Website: lowes
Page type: order-returns
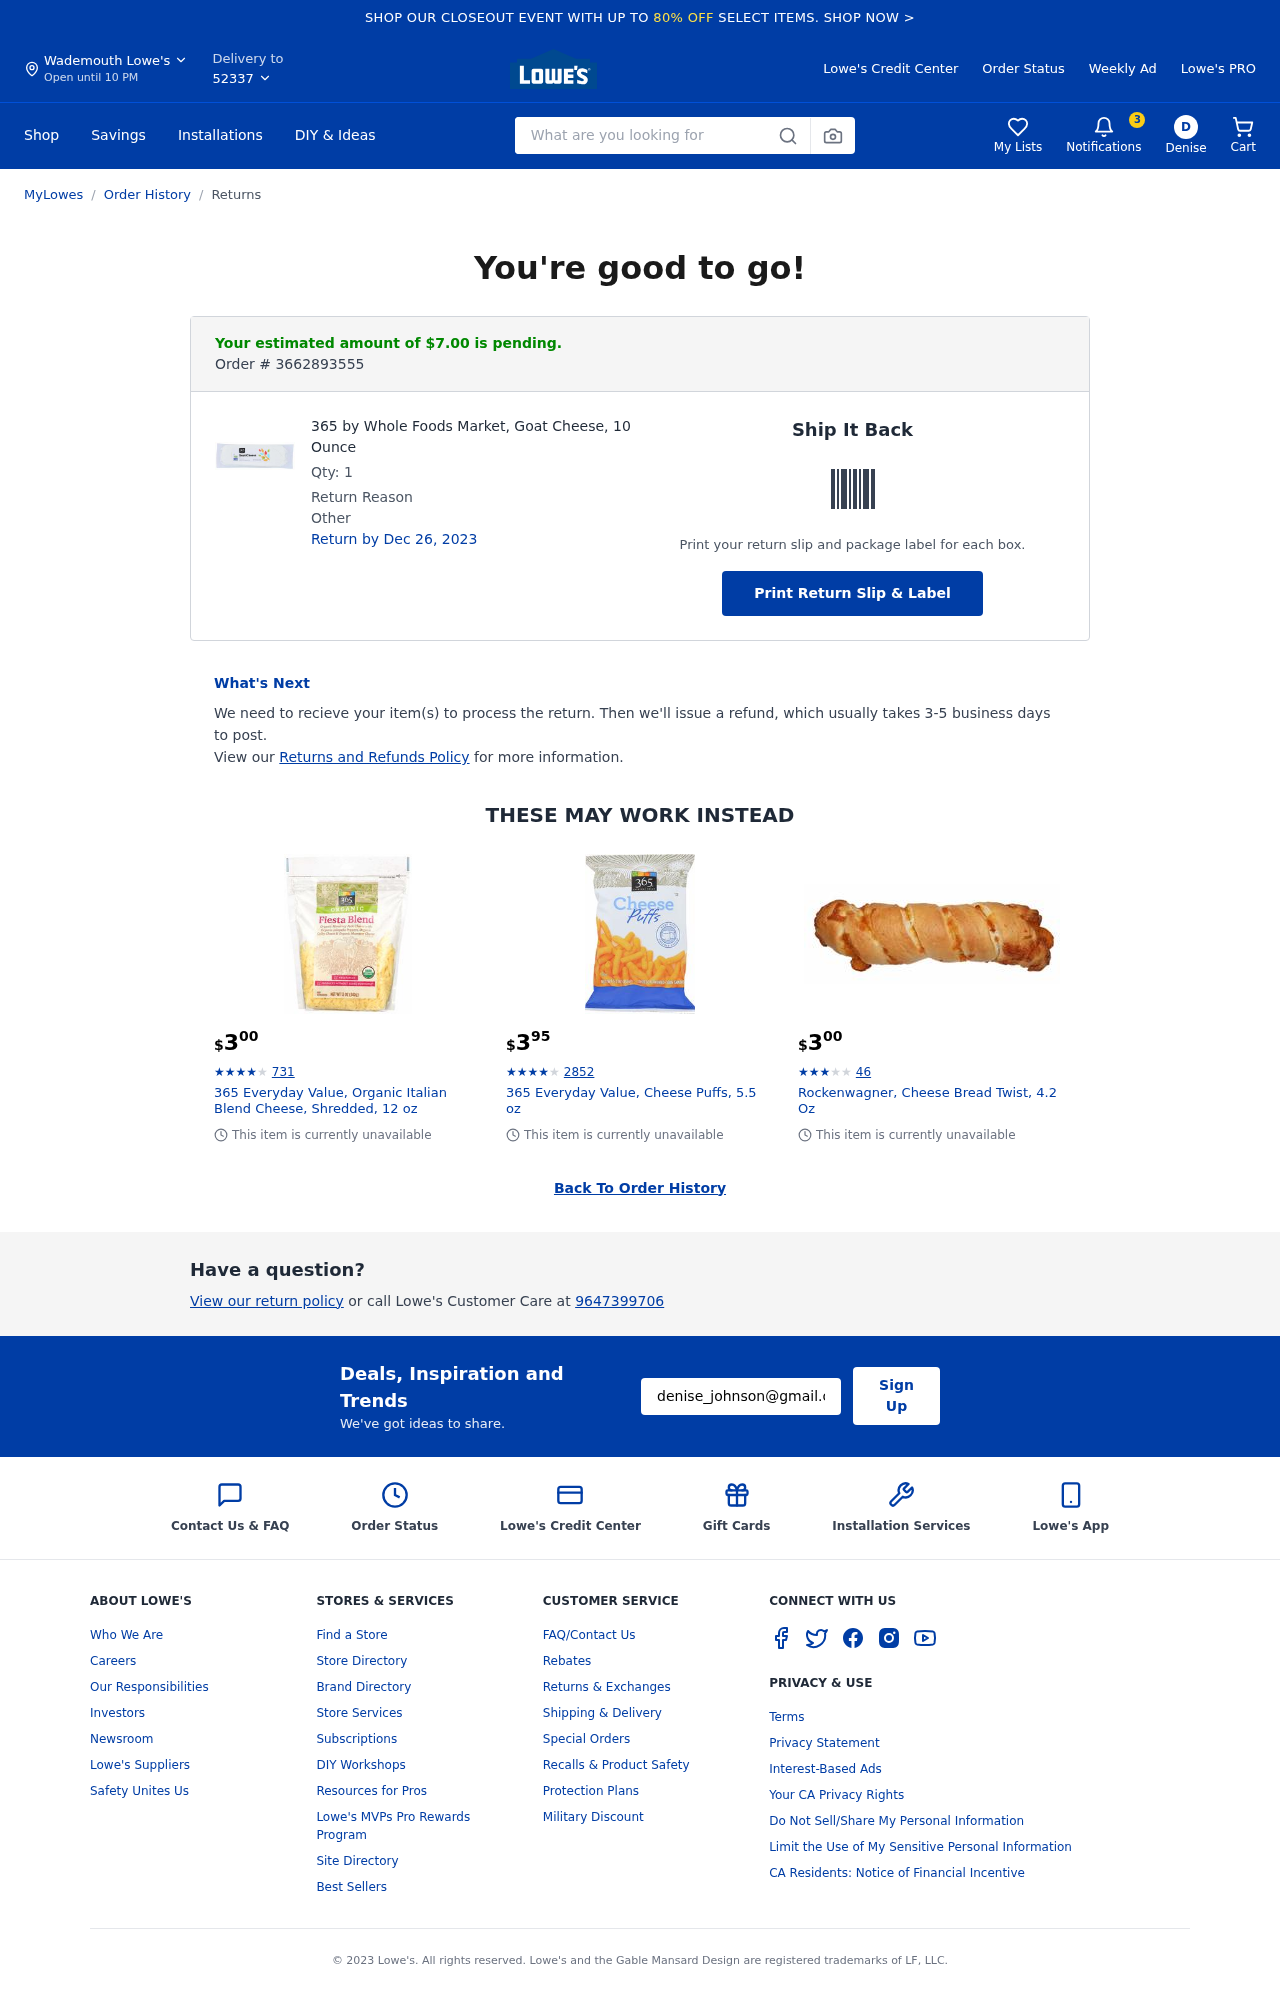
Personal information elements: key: PII_CITY
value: Wademouth
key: PII_EMAIL
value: denise_johnson@gmail.com
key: PII_FIRSTNAME
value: Denise
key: PII_PHONE
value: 9647399706
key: PII_POSTCODE
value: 52337
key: PII_FIRSTNAME_INITIAL
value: D
Product elements: key: PRODUCT1_NAME
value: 365 by Whole Foods Market, Goat Cheese, 10 Ounce
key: PRODUCT1_QUANTITY
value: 1
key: PRODUCT2_NAME
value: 365 Everyday Value, Organic Italian Blend Cheese, Shredded, 12 oz
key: PRODUCT2_NUM_RATINGS
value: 731
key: PRODUCT2_PRICE
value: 3
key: PRODUCT2_RATING
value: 4.6
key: PRODUCT3_NAME
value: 365 Everyday Value, Cheese Puffs, 5.5 oz
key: PRODUCT3_NUM_RATINGS
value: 2852
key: PRODUCT3_PRICE
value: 3.95
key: PRODUCT3_RATING
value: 4.9
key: PRODUCT4_NAME
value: Rockenwagner, Cheese Bread Twist, 4.2 Oz
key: PRODUCT4_NUM_RATINGS
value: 46
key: PRODUCT4_PRICE
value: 3
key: PRODUCT4_RATING
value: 3.8
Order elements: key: ORDER_NUM_ITEMS
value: Cart
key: ORDER_TOTAL
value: Your estimated amount of $7.00 is pending.
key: ORDER_ID
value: Order # 3662893555
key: ORDER_RETURN_BY_DATE
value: Return by Dec 26, 2023
Search elements: key: HEADER_SEARCH
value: What are you looking for
Other elements: key: NOTIFICATION_COUNT
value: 3